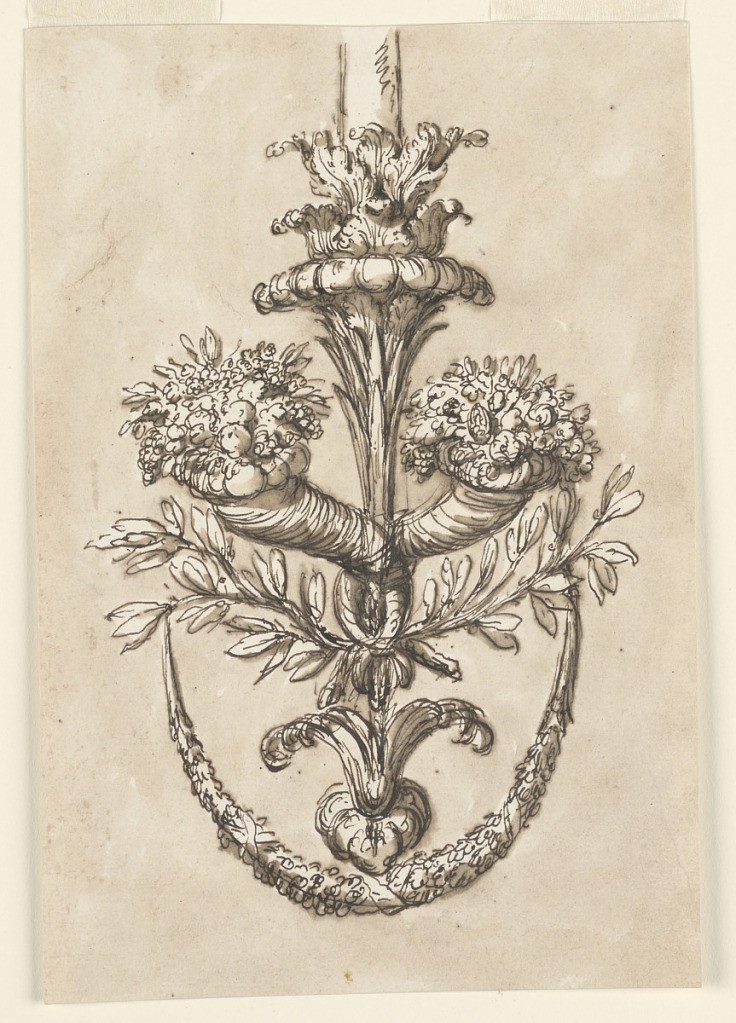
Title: Bracket
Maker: Giuseppe Barberi, Italian, 1746–1809
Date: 1746–1809
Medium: Pen and brown ink, brush and brown wash on off-white laid paper
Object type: Drawing
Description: Bracket.